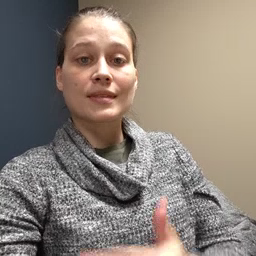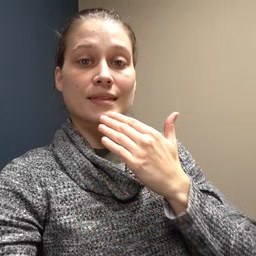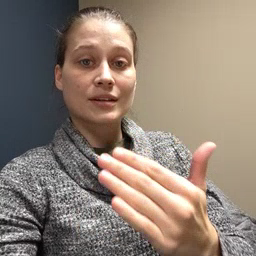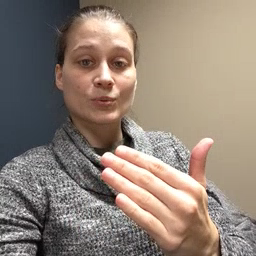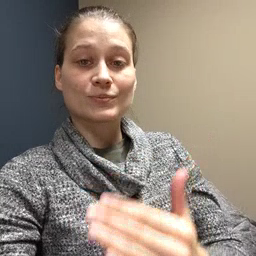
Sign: thankyou